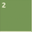
Piece: xx